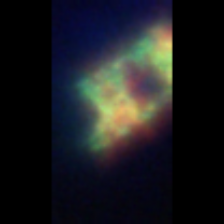
Taxon: Eucampia
Group: Diatoms